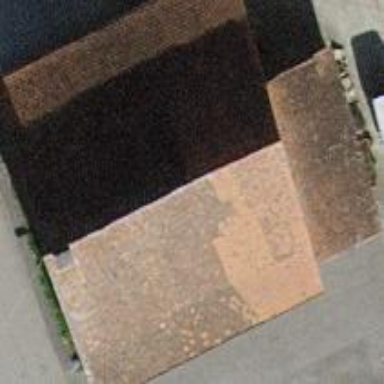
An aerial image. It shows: Farm building.